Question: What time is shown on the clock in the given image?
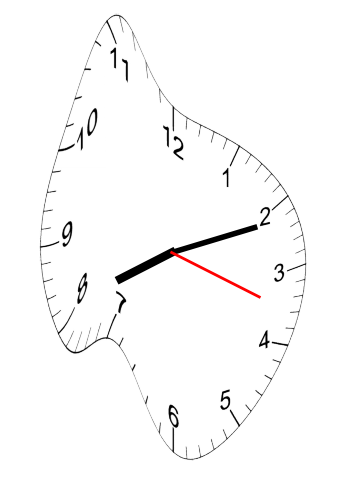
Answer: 08:11:18